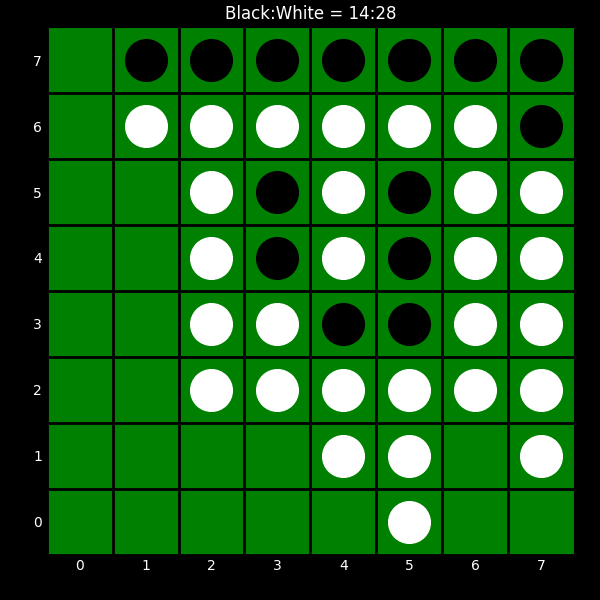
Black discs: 14
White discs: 28